Question: my program is supposed to do 3 operations: 1.insert 2.delete 3.show using a Doubly-linked list... I have a problem in delete function. here is the code:
'''
void List::del()
{
int num;
Node *Aux1=first;
Node *Aux2=NULL;
if(isempty())
cout<<"List is Empty!"<<endl;
else
{
cout<<"Enter the number that you want to DELETE:"<<endl;
cin>>num;
while(Aux1->info!=num && Aux1 != NULL)
{
Aux2=Aux1;
Aux1=Aux1->left;
}
if(Aux1!=NULL)
{
if(Aux2!=NULL)
{
if(Aux1->left==NULL)
Aux2->left=NULL;
else
{
Aux2->left=Aux1->left;
Aux1=Aux1->left;
Aux1->right=Aux2;
}
}
else
{
first=Aux1->left;
//first->right=NULL;
}
}
system("pause");
}
}
'''
In delete function I want to find the number that the user wants to remove and then remove it from the list... the problem is when the user enters a number that does not exist in the list!! In this case, I want my program not to do nothing on the list and not to remove any item from the list. but when it happens, I encounter this error:

what's wrong with my code? ;-?
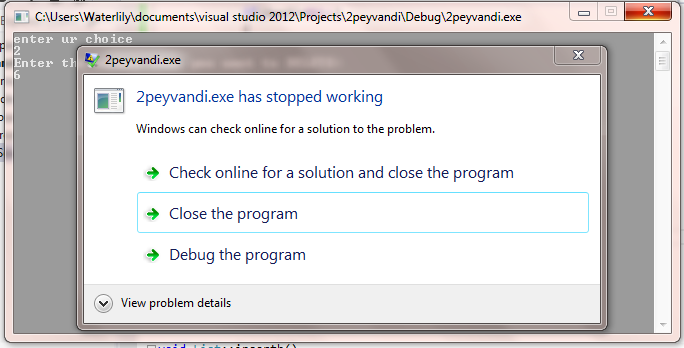
Answer: Your 'while' loop is dereferencing the NULL pointer before it checks if it is NULL. You need to change your loop to this:
'while(Aux1 != NULL && Aux1->info!=num)'